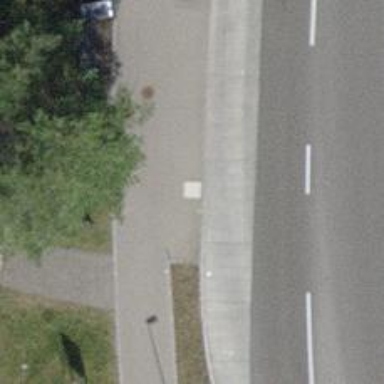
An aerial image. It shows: Platform road.